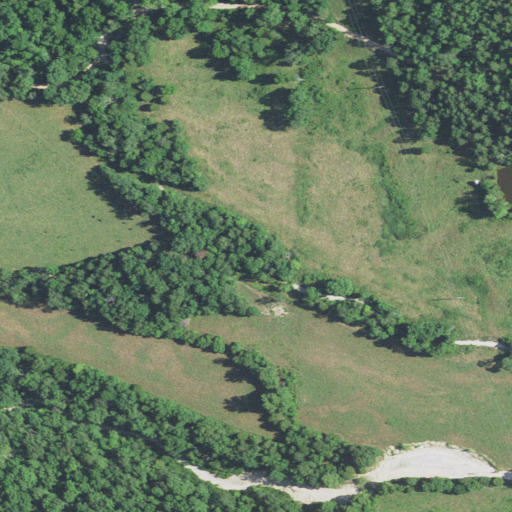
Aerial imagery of valley in Missouri named Snake Den Hollow containing pasture, deciduous forest, open development, and mixed forest